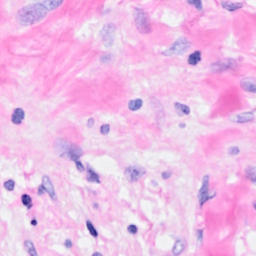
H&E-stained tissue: Breast